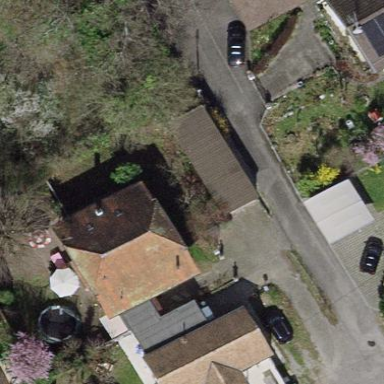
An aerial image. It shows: Garden enclosed by fence.